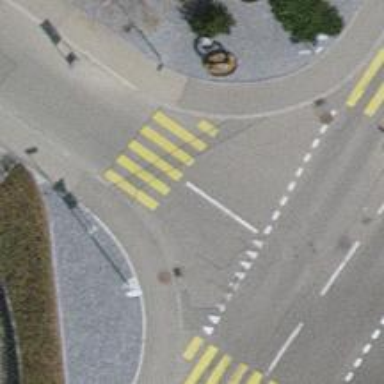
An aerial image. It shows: Uncontrolled road crossing.